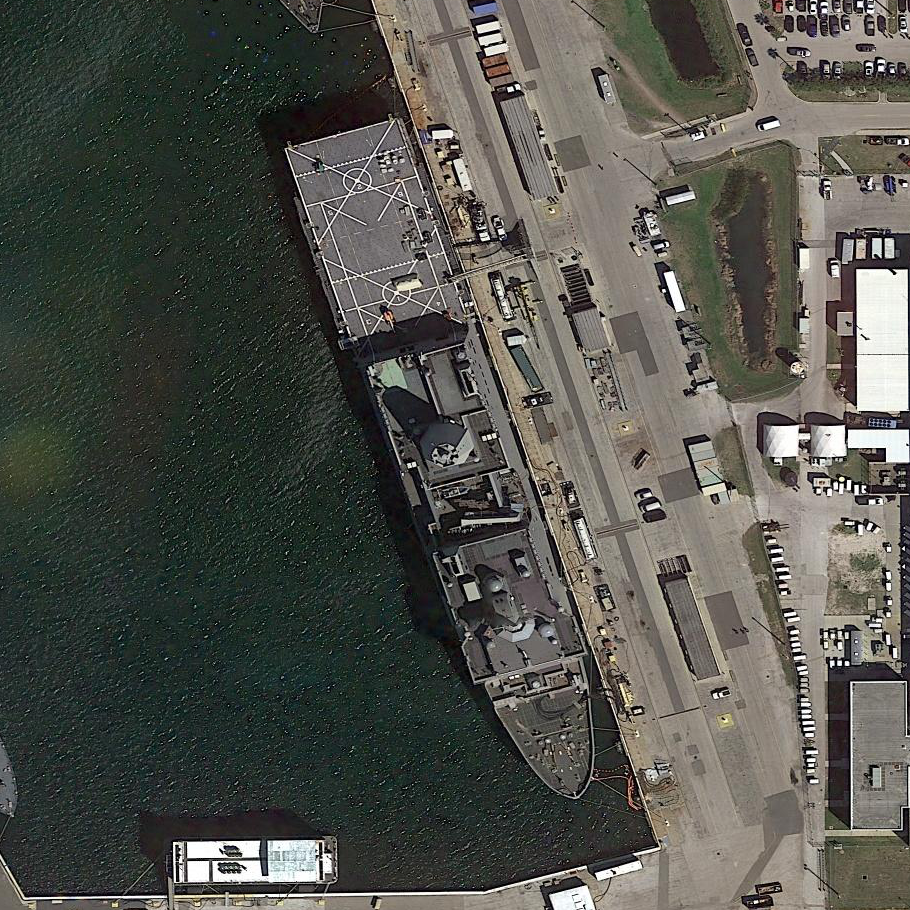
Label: combat